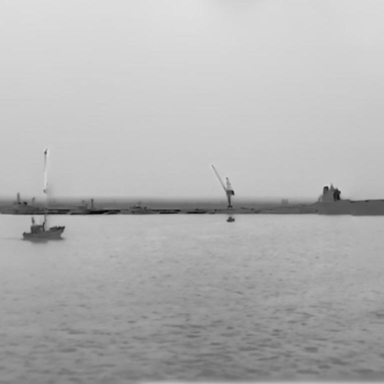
There are two objects shown in the infrared image, including a bulk_carrier, and a liner.